Question: I am having trouble displaying bar chart from my ASP.NET-MVC-5 application. I witnessed the JSON comes out correctly (sample is applied below), and as per documentation I had included all, yet the output comes as below:

HTML:
'''
<div class="jumbotron">
<h1>Another Chart</h1>
<canvas id="barChartLoc" width="600" height="400"></canvas>
</div>
'''
This is the Script which calls the Controller, which returns a JSON:
'''
<script type="text/javascript">
function chartFYRevenue() {
$.ajax({
url: '@Url.Action("GetLast5FYRevenueAnalysis", "Utility")',
cache: true
})
.done(function (data) {
var mybarChartLoc = new Chart(document.getElementById("barChartLoc").getContext("2d")).Bar(data);
})
.fail(function () {
alert("Ajax failed to fetch data");
});
}
$(document).ready(function () {
//auto load on page load
chartFYRevenue();
});
</script>
'''
This is the Controller which returns a JSON. I have tested this and things are fine here as well:
'''
public JsonResult GetLast5FYRevenueAnalysis()
{
Models.Chart.BarChartDBContext chartDB = new Models.Chart.BarChartDBContext();
return Json(chartDB.Test, JsonRequestBehavior.AllowGet);
}
'''
This is the Modeler class where I build the Chart Data dynamically:
'''
public class ChartDataSets
{
public string label { get; set; }
public string fillColor { get; set; }
public string highlightFill { get; set; }
public string highlightStroke { get; set; }
public string strokeColor { get; set; }
public string data { get; set; }
}
public class BarChartModel
{
public string labels { get; set; }
public List<ChartDataSets> datasets { get; set; }
}
public class BarChartDBContext : Models.DBHelper.DBHelperClass
{
public BarChartModel GetLast5FInancialYearRevenue
{
get { return getLast5FinancialYearRevenue(); }
}
public BarChartModel Test
{
get { return test(); }
}
private BarChartModel test()
{
List<ChartDataSets> _datasets = new List<ChartDataSets>();
BarChartModel _barChartModel = null;
_datasets.Add(new ChartDataSets()
{
data = string.Format("[{0}]", "10,5,25,35"),
fillColor = "rgba(220,220,220,0.5)",
highlightFill = "rgba(220,220,220,0.75)",
highlightStroke = "rgba(220,220,220,1)",
strokeColor = "rgba(220,220,220,0.8)",
label = "s1"
});
_barChartModel = new BarChartModel();
_barChartModel.labels = string.Format("[{0}]", "c1,c2,c3,c4");
_barChartModel.datasets = _datasets;
return _barChartModel;
}
}
'''
JSON Data Sample:
'''
{
"labels": "[c1,c2,c3,c4]",
"datasets": [
{
"label": "s1",
"fillColor": "rgba(220,220,220,0.5)",
"highlightFill": "rgba(220,220,220,0.75)",
"highlightStroke": "rgba(220,220,220,1)",
"strokeColor": "rgba(220,220,220,0.8)",
"data": "[10,5,25,35]"
}
]
}
'''
Update:
I modified my ChartDataSet and BarChartModel Class to the following:
'''
public class ChartDataSets
{
public string label { get; set; }
public string fillColor { get; set; }
public string highlightFill { get; set; }
public string highlightStroke { get; set; }
public string strokeColor { get; set; }
public string[] data { get; set; }
}
public class BarChartModel
{
public string[] labels { get; set; }
public List<ChartDataSets> datasets { get; set; }
}
'''
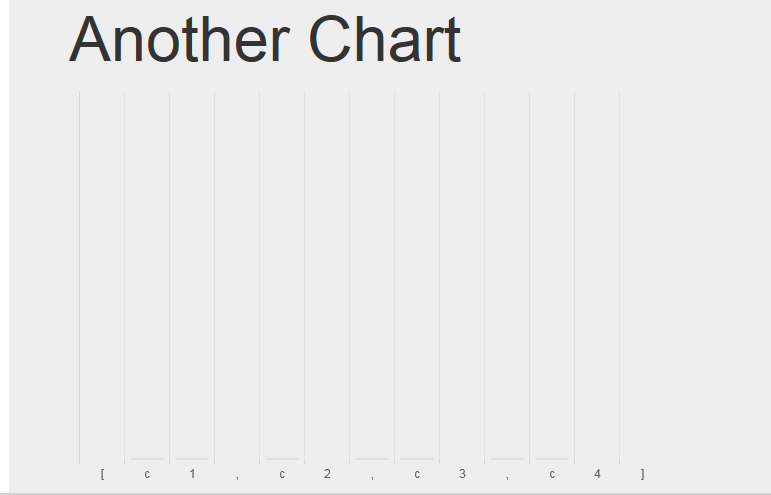
Answer: Your JSON data generated is incorrect. The right output should be
'''
"{
"labels": ["c1","c2","c3","c4"],
"datasets": [
{
"label":"s1",
"fillColor":"rgba(220,220,220,0.5)",
"highlightFill":"rgba(220,220,220,0.75)",
"highlightStroke":"rgba(220,220,220,1)",
"strokeColor":"rgba(220,220,220,0.8)",
"data":[10,5,25,35]
}
]
}"
'''